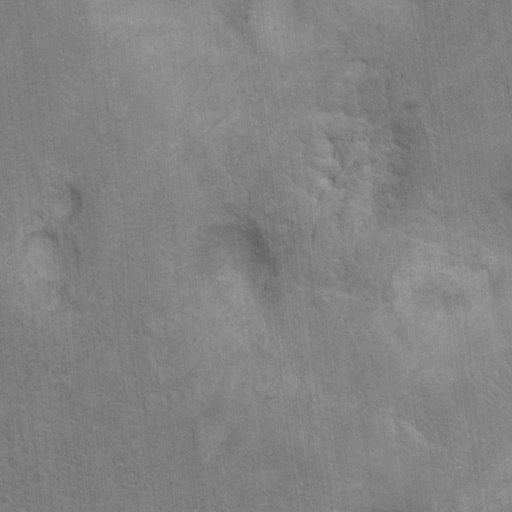
Classes present: Background, Cone